Question: I add one Windows Form name as 'Form1.cs' in my project and try to edit local resource file of same 'Form1.cs' ( 'Form1.resx' ) file, while editing VS pop up following confirmation box:

I don't understand why VS restrict me to add local resource file of 'Form1.cs'.
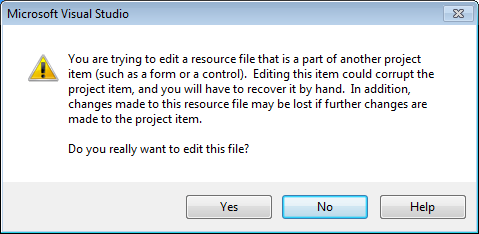
Answer: The form resource files (like Form1.resx) are serialized by VisualStudio. For this reason all manually added resources will be removed during design-time serialization. You should only edit resources in the resx file, which have already been added by the design time. Adding resources directly into the resx file will result in their deletion next time the form is changed (and has been subsequently serialized).
Solution:
Store all manually defined strings (or custom resources) in the application resources. By default, this file is Resources.resx and is located in the Properties folder in your application.
Source : <URL>